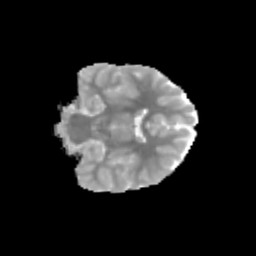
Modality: MD
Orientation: coronal
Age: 9
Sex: female
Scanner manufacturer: siemens
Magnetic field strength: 3 T
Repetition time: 3.8 s
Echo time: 0.07 s